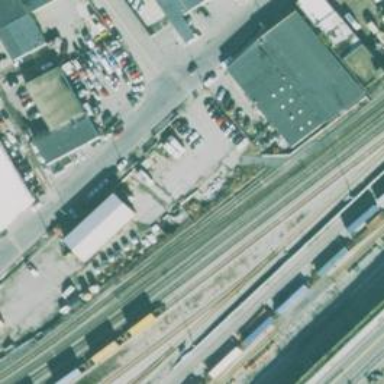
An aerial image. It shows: Railway spur service.